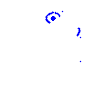
Particle: pion